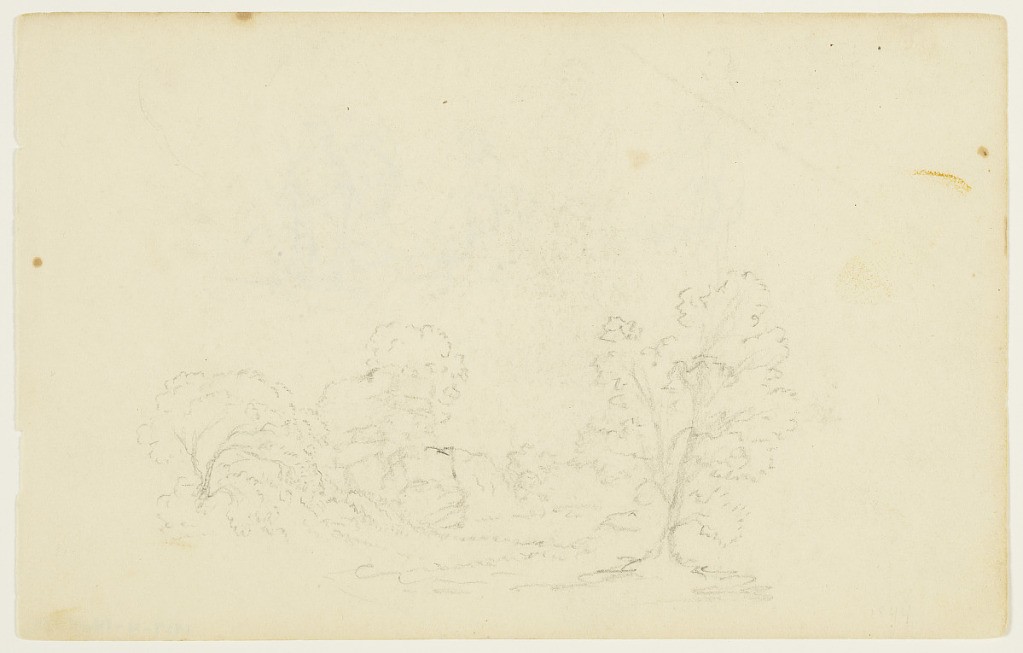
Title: Wooded Landscape
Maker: Frederic Edwin Church, American, 1826–1900
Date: June 1844–June 1846
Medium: Graphite on white wove paper; verso: graphite
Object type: Drawing
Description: Landscape sketch showing a view of a lush wooded landscape, possibly in or near Catskill, New York. In the foreground, a large deciduous tree with a billowing canopy frames the view at right. At left, a built-up row of trees and other vegetation extends obliquely from foreground to background. A clearing or meadow, possibly with a creek or brook, is shown extending into the distance at center.

Verso: Figure sketches showing a group of four figures at upper right and one isolated figure at upper left. At right, two individuals stand over an infant while another figure, seemingly a woman, faces them. At left, the same figure appears to be reproduced. This scene is likely copied from a religious painting.